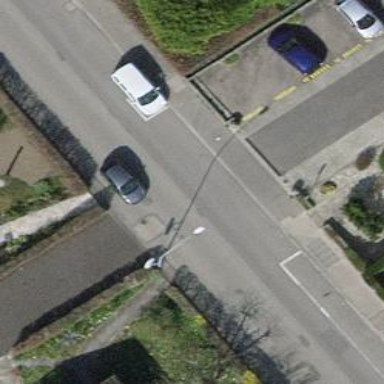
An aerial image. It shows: Parking aisle road with sidewalk alongside.